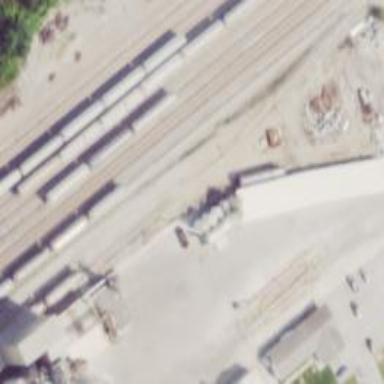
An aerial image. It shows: Rail spur service.